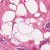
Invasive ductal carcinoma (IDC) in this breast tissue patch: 0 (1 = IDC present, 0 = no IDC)